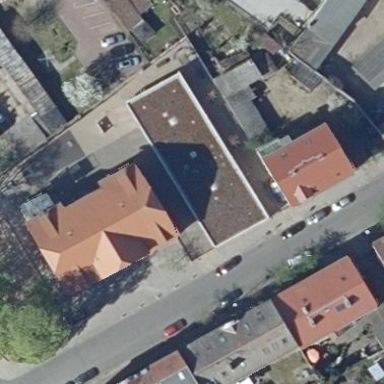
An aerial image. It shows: School building.